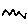
Label: zigzag